Question: I'm trying to achieve the following view in image programmatically.
I am adding text view to relative layout dynamically.
My problem is text view are added as required to right of each text view added prior.
But after one row completion other text views are hidden due to the size of screen.
How to add other remaining text view to next line after they added in one line.
Whether my approach is wrong to achieve this. Please guide me. Thanks.
Here is code :
'''
RelativeLayout llTags = (RelativeLayout)res.findViewById(R.id.layout_tags);
for (int i = 0; i < arrTags.size(); i++) {
View view = (getActivity()).getLayoutInflater().inflate(R.layout.item_tags, null);
tvTag = (TextView) view.findViewById(R.id.tv_tags);
tvTag.setText(arrTags.get(i));
view.setId(i+1);
RelativeLayout.LayoutParams lpFirst = new
RelativeLayout.LayoutParams( LayoutParams.WRAP_CONTENT,LayoutParams.WRAP_CONTENT);
if(i!=0){
lpFirst.addRule(RelativeLayout.RIGHT_OF,view.getId()-1);
lpFirst.setMargins(5,0,0,0);
}
llTags.addView(view, i, lpFirst);
}
'''

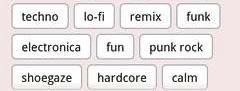
Answer: Finally after much googling got the solution from here :
<URL>
Need to create custom flow layout instead of relative layout used.Custom flow layout will adjust child views accordingly in rows.